Question: In Play's tutorial, there's this piece of code:
'''
<ul>
@for(task <- tasks) {
<li>
@task.label
@form(routes.Application.deleteTask(task.id)) {
<input type="submit" value="Delete">
}
</li>
}
</ul>
'''
Which resulted in this:

I'm wondering if it's possible to make the button "Delete" stay right next to the task's label. I've tried multiple ways but couldn't get it to work.
Thanks in advance!
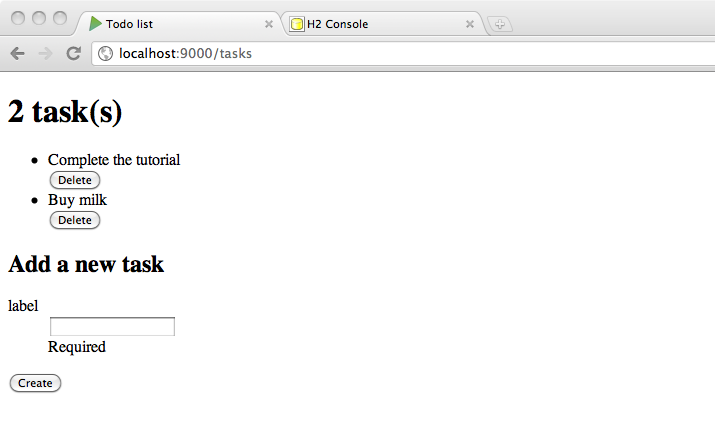
Answer: In this task Play generates just... HTML code, so refactor it as desired ie. by wrapping the rows in the HTML 'table' instead of 'ul' list or use CSS for floating the elements and that's all.